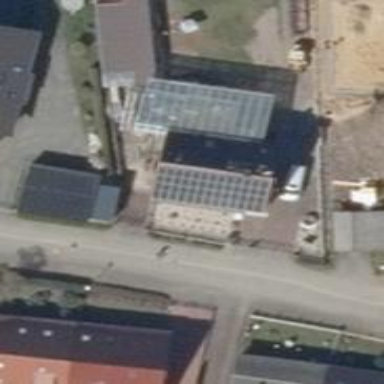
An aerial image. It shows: Solar photovoltaic panel generator producing electricity in small installation.